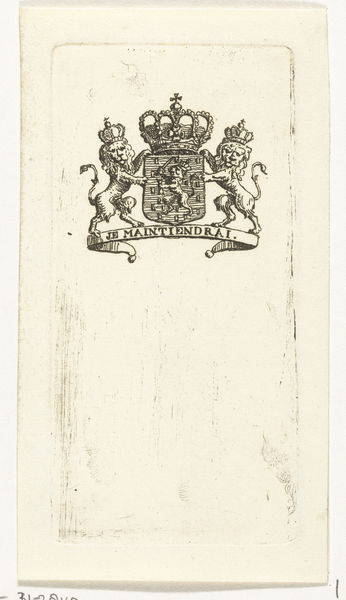
Titel: Vignet met wapen van Nederland
Künstler: Anthonie van den Bos
Standort: Amsterdam
Institution: Rijksmuseum
Schlagwörter: frankreich, krone, mähne, schwanz, papier, zwei, französisch, banner, crown, könig, white, black, face, old, inschrift, print, sheet, two, brown, bayern, kreuz, druck, stich, schwert, wappen, löwen, herzog, scroll, löwe, siegel, drawing, paper, black and white, animals, etching, illustration, sketch, french, cross, writing, kaiserkrone, clock, flag, royal, kronen, latein, ink, engraving, coat of arms, crest, seal, shield, chest, buchmalerei, tiara, reichsapfel, script, carving, tan, page, standing, lion, symbol, royalty, latin, waise, text, time, printed, emblem, sheild, jewel, numbers, motto, drwaing, crowns, lions, armorial, jewels, copy, logo, nails, pamphlet, dial, heraldry, sigil, nation, maintain, rampant, maintiendrai, je, embalm, two lions, crowned lion, studs, stand strong, hind feet, supporters, linoprint, impresa, coss, maintendral, sscript, asff, je maintiendrai, stamp paper, royal british paper, kohinoor